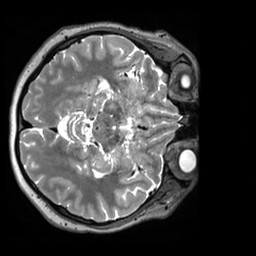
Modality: T2w
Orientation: axial
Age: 22
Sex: female
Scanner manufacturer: siemens
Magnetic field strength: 3 T
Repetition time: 3.2 s
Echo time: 0.408 s